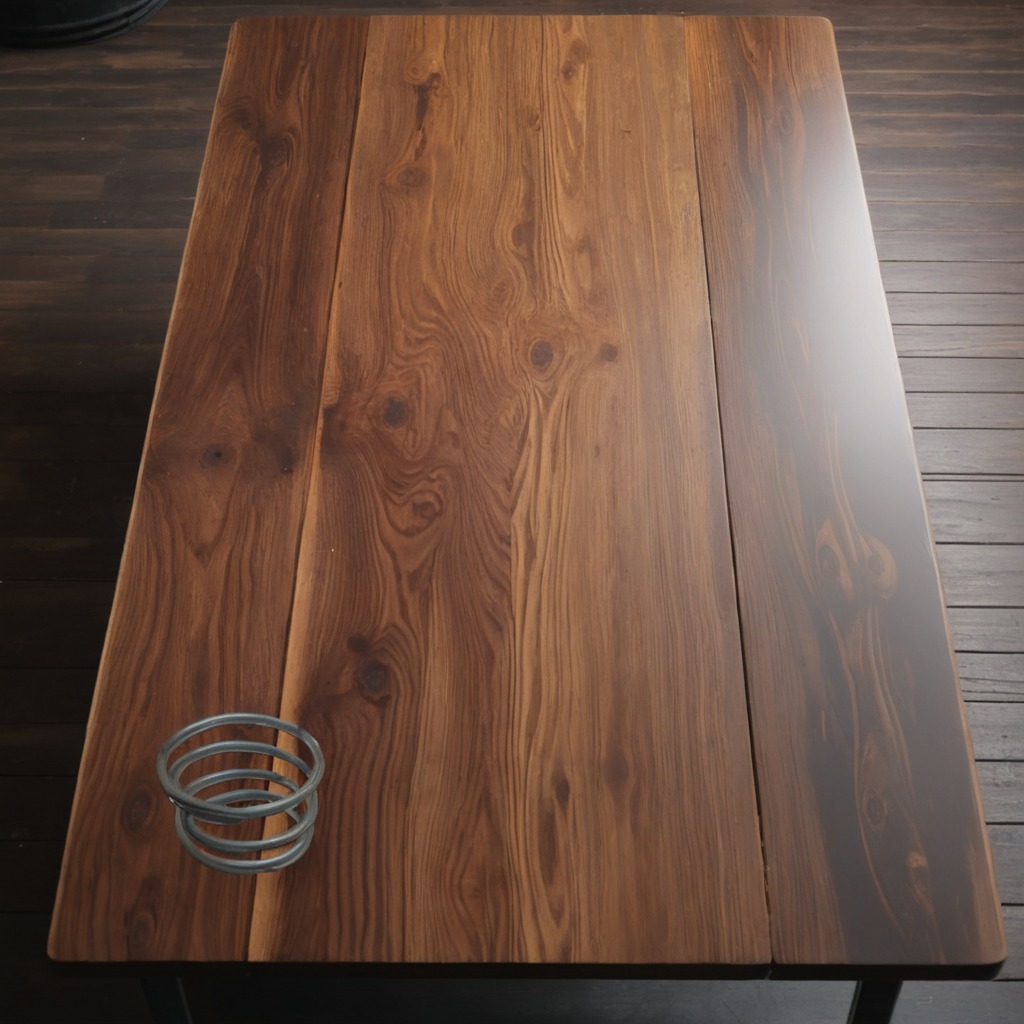
A coiled metal spring lies on the oil-spilled wooden table in a vintage motorcycle garage.